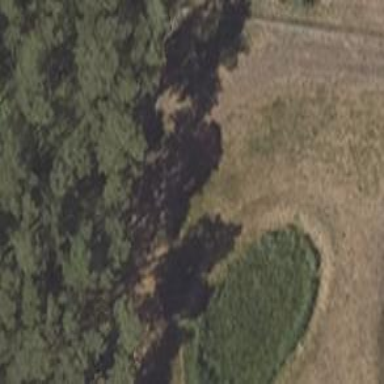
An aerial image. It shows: Beautiful wet meadow natural wetland.